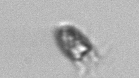
Label: Balanion